Question: I am trying to inject dll to chrome.exe.
I tried many ways of injecting dll such as Process Hacker, Cheat Engine, <URL> ...
But all dll injectors failed to inject library into some processes.
Image From Process Hacker:

What I found is dll-injecting fails into brown-colored processes, and brown-color means Job Process.
How can I manage dll-injecting to all chrome processes?
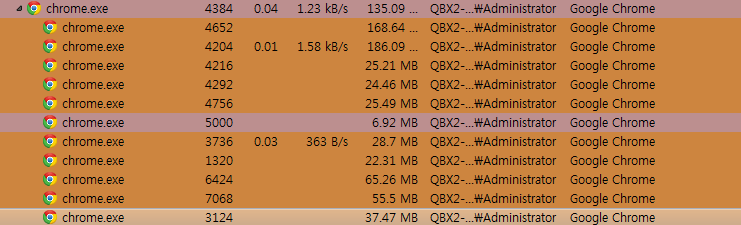
Answer: The problem is not that they are a JOB the problem is that they are running at (process explorer can show it)
and they haven't disk access so you can not read from disk the dll :)
how to fix?
1-SetWindowsHookEx based dll injection, with my injector it worked (other ways not)
2-ManualMap, maybe it is a bit extreme but that's always work :)